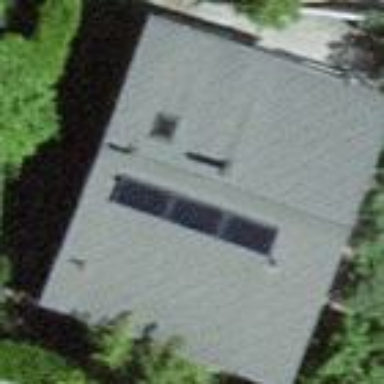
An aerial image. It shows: Simple house.